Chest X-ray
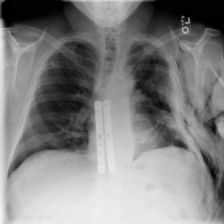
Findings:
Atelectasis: negative
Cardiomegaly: negative
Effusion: negative
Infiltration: negative
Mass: negative
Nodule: negative
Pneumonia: negative
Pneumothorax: positive
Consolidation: negative
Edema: negative
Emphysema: positive
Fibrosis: negative
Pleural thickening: negative
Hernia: negative